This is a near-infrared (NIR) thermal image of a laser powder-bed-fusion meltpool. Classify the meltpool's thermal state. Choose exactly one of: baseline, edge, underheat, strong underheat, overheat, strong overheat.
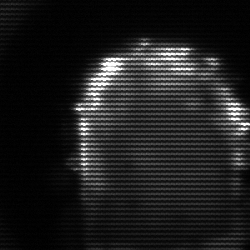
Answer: baseline